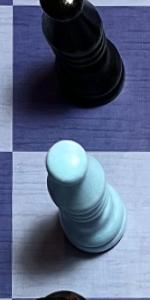
Label: Bishop_White